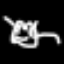
Label: frog